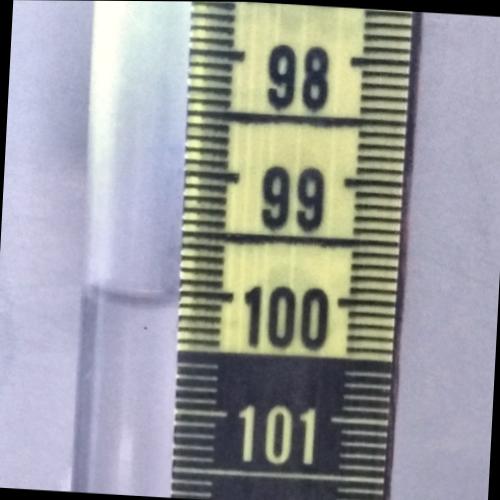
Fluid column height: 100.1 cm